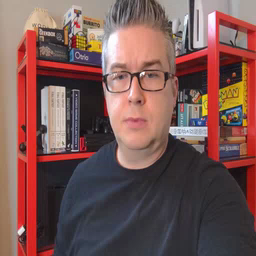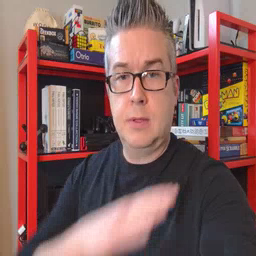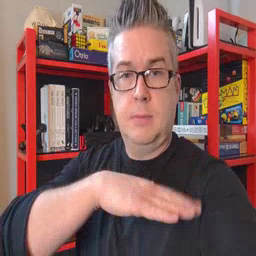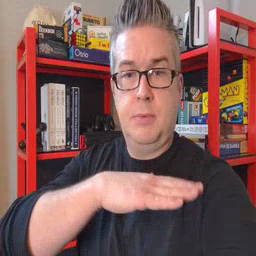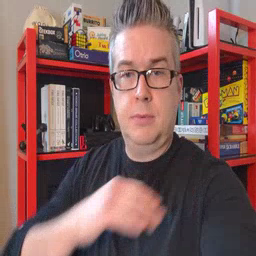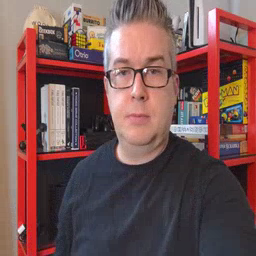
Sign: table